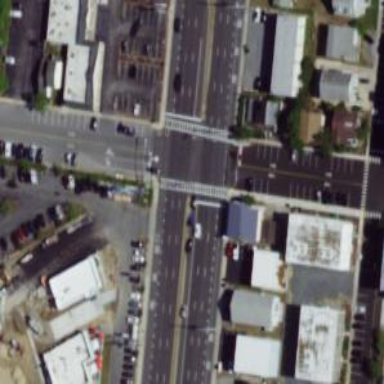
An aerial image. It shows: Marked crossing on the road.